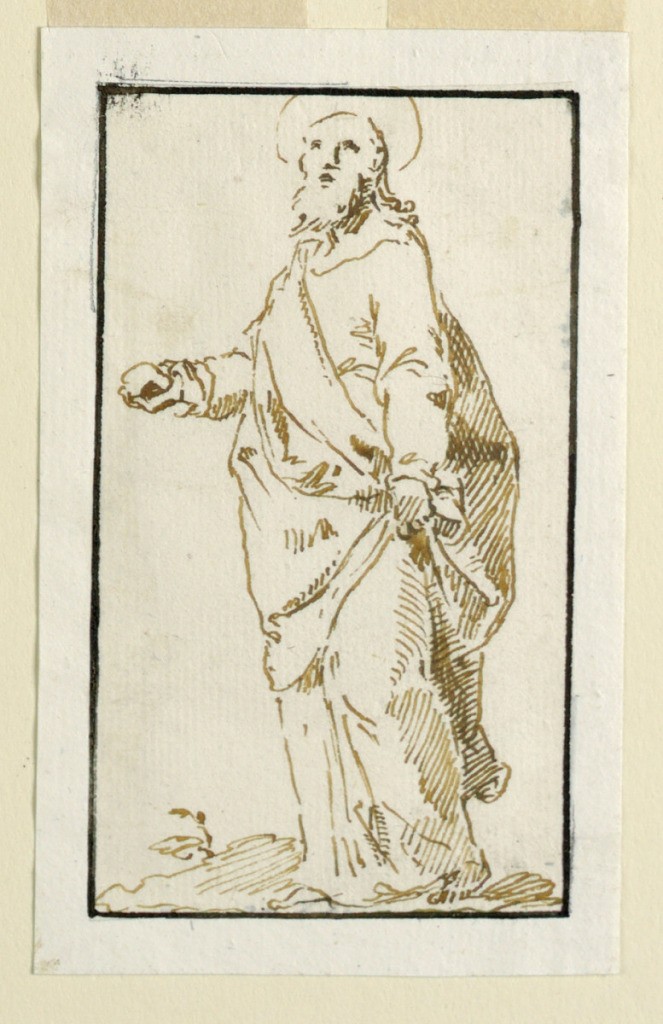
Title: Saint Bartholomew
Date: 1750–1780
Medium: Pen and ink on paper
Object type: Drawing
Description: Shown standing and holding the knife in his right hand. Framing ink line.